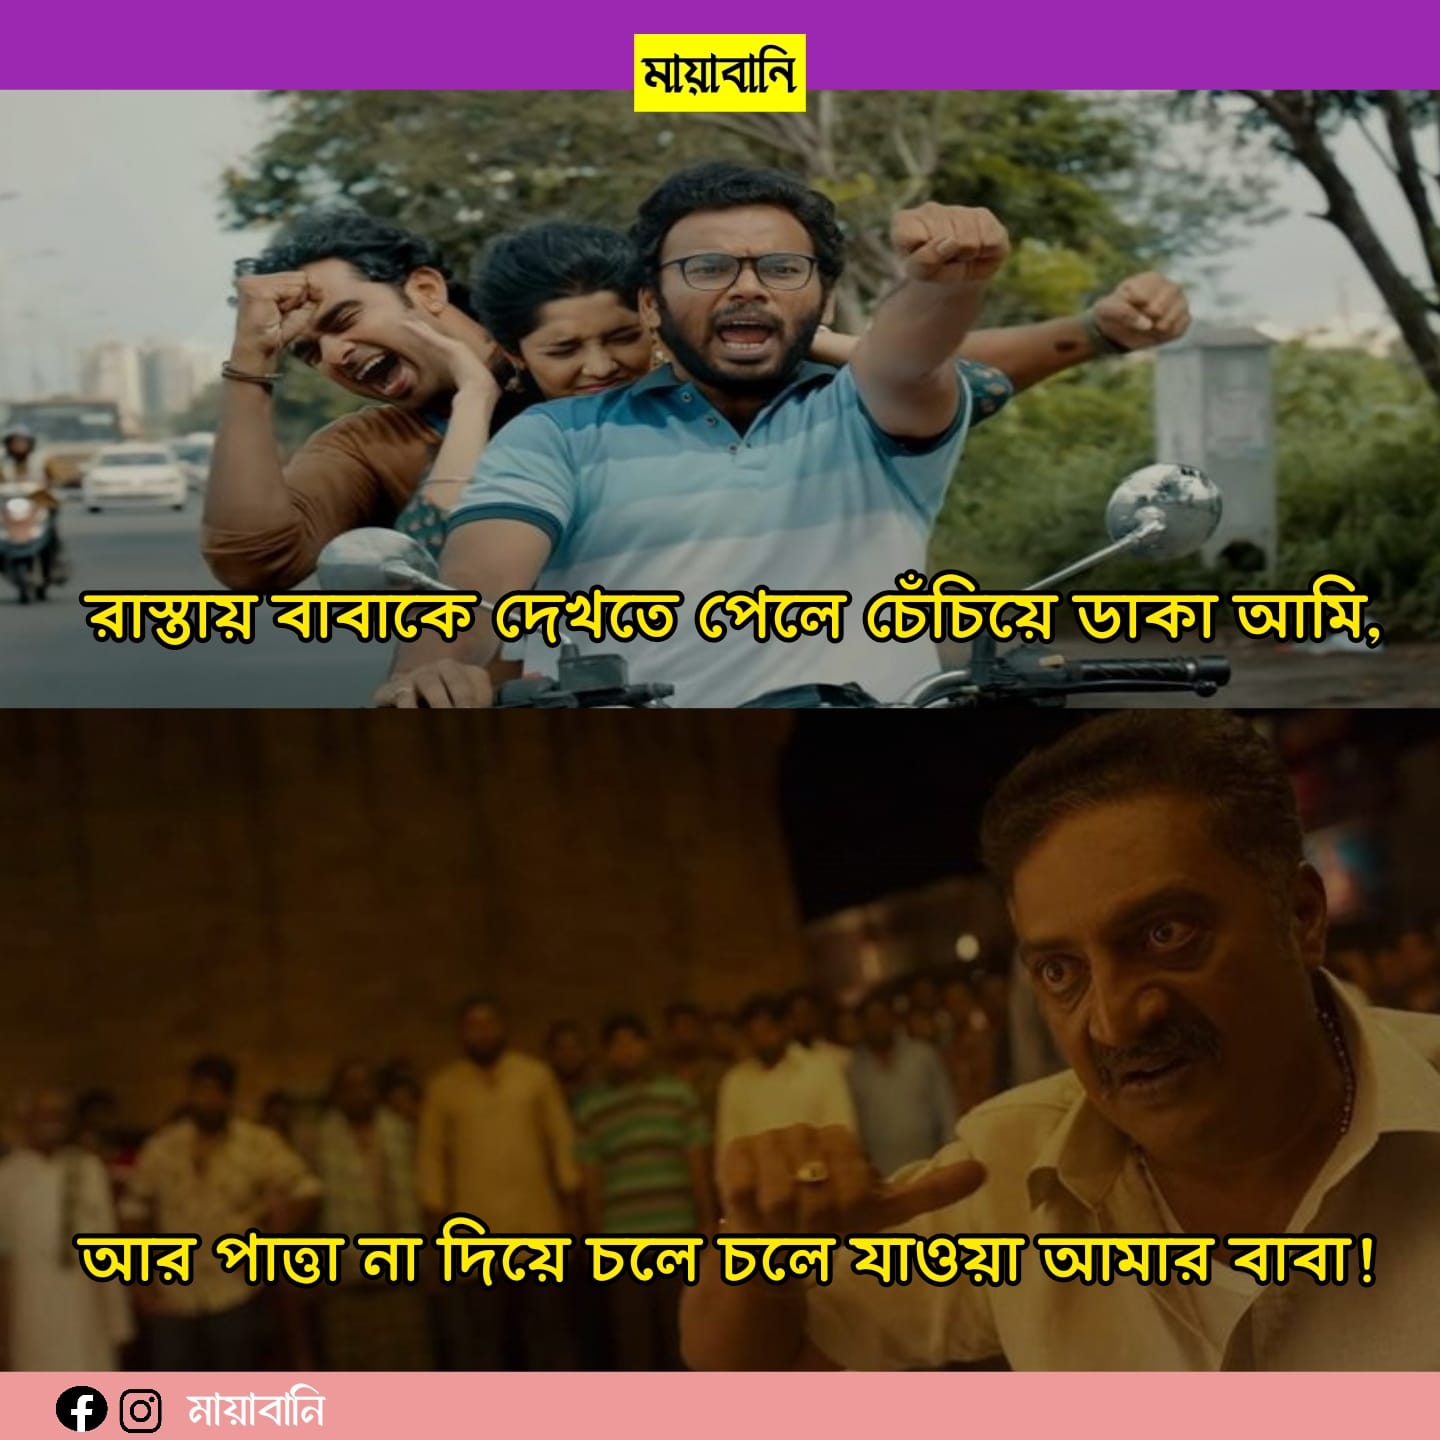
Text: রাস্তায় বাবাকে দেখতে পেলে চেঁচিয়ে ডাকা আমি আর পাত্তা না দিয়ে চলে যাওয়া আমার বাবা
Label: Non Hate